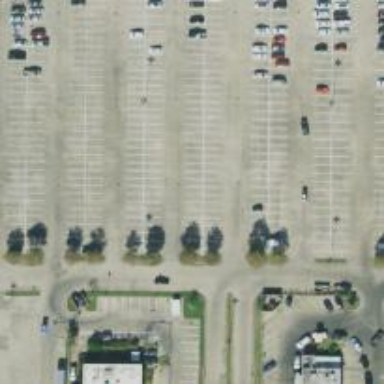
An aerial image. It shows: Parking space is available.